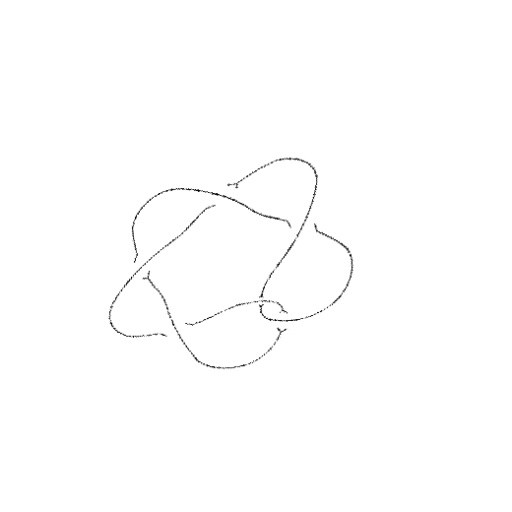
Crossing number: 6